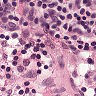
Metastatic tissue present: no